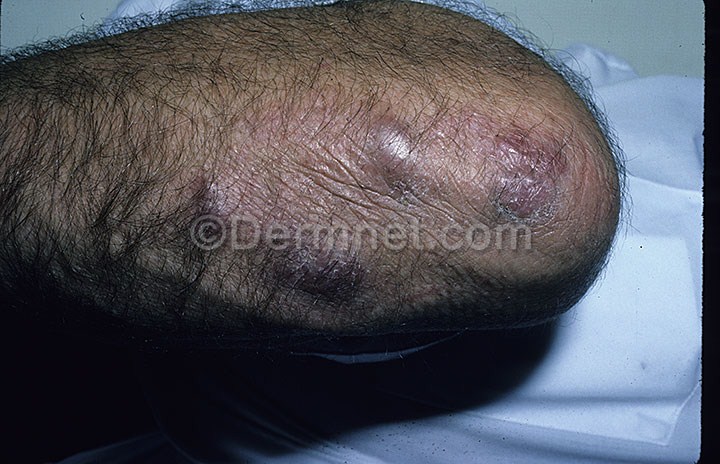
Disease: Lupus and other Connective Tissue diseases